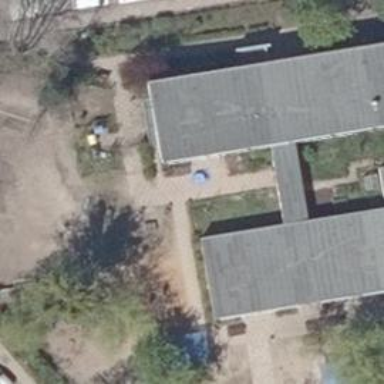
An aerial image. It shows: Kindergarten.